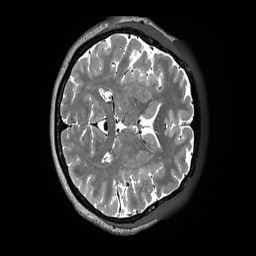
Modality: T2w
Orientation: axial
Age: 47
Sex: male